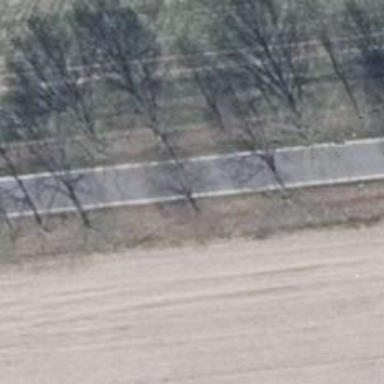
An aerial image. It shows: Paved tertiary road.